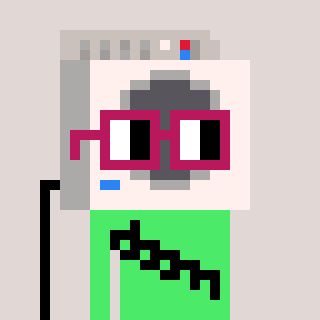
a pixel art character with square dark red glasses, a washing machine-shaped head and a teal-colored body on a warm background